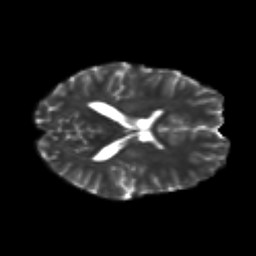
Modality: T2w
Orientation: axial
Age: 19
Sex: female
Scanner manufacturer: siemens
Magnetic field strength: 3 T
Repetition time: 3.5 s
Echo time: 0.125 s